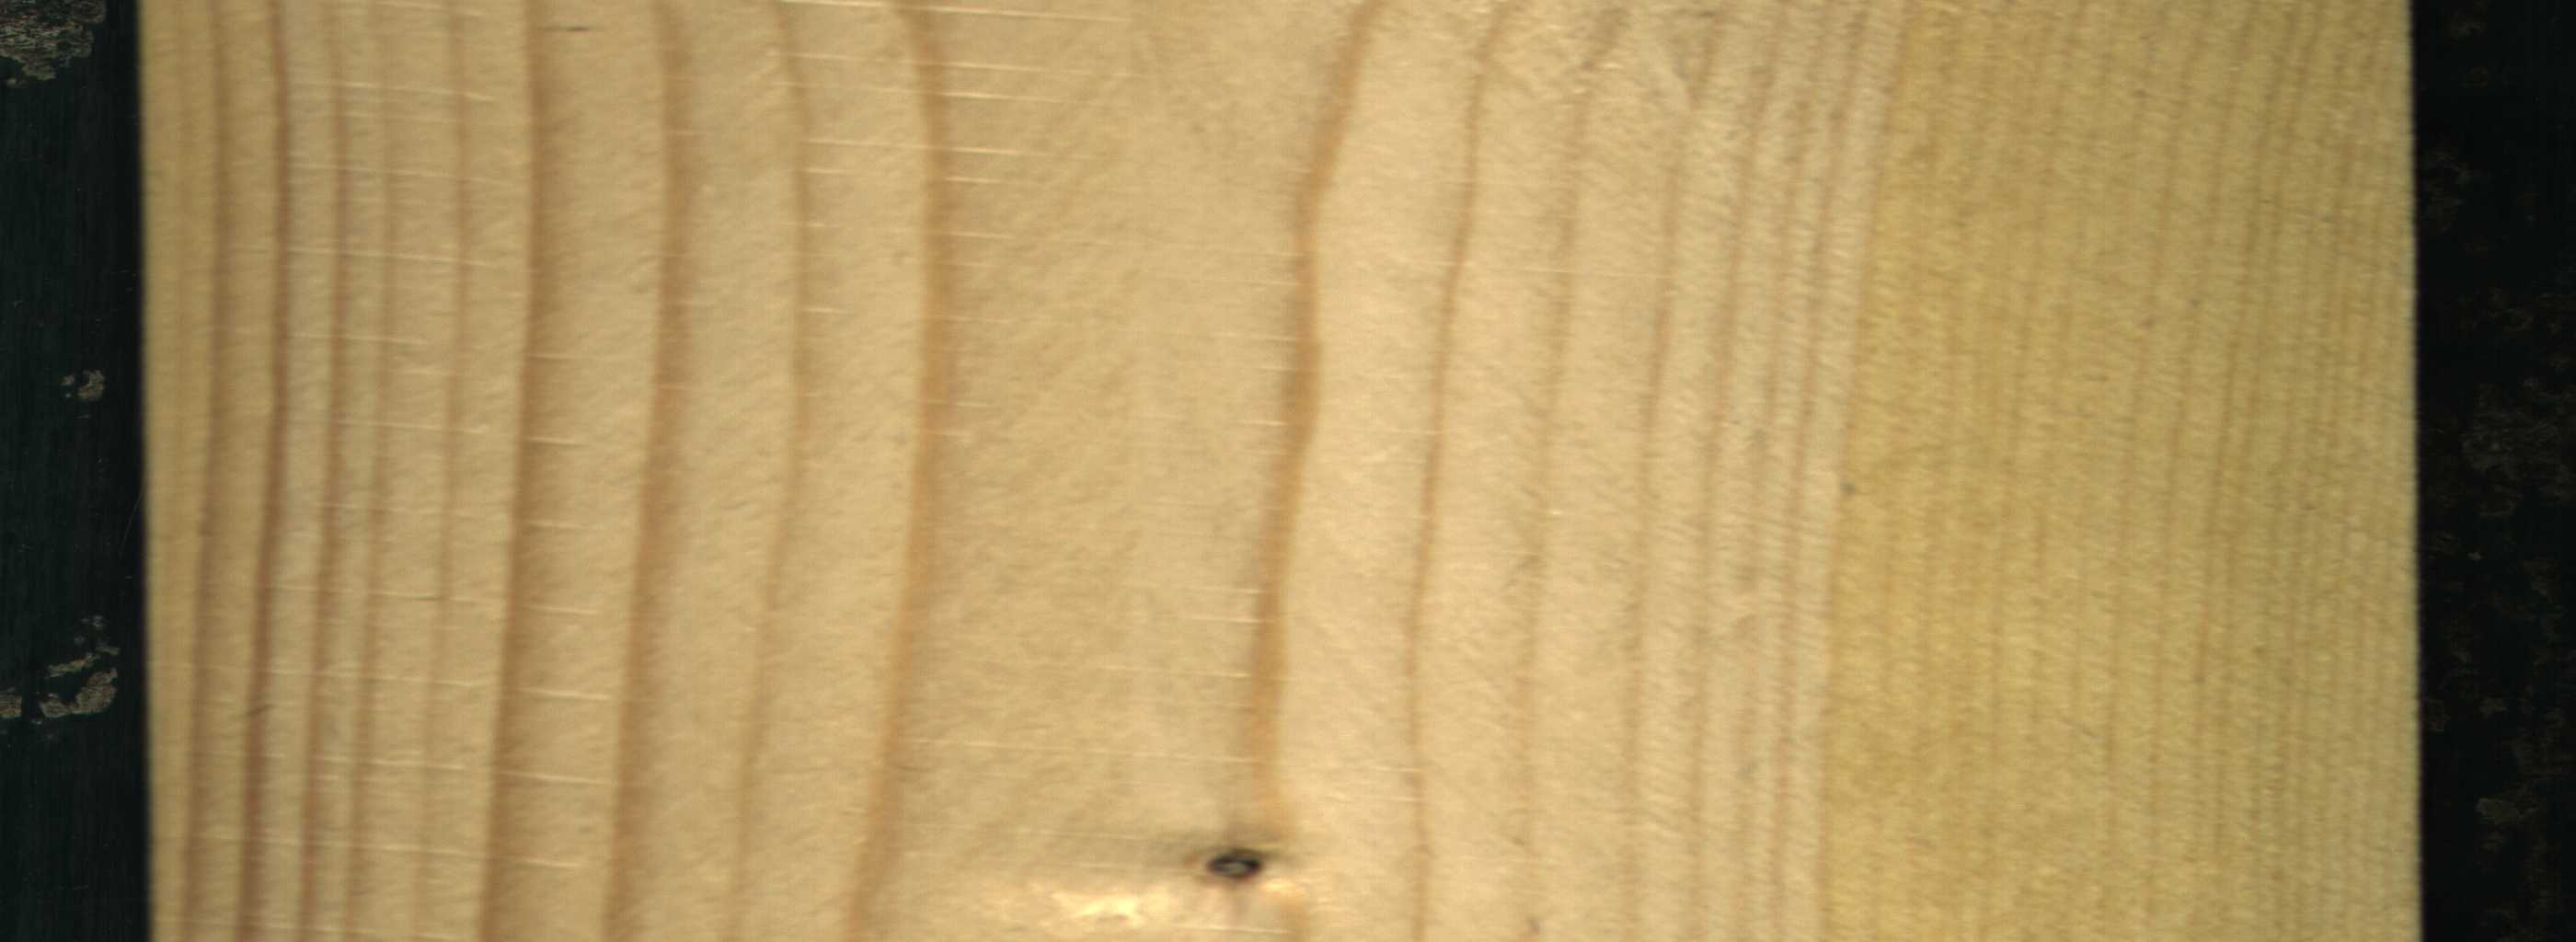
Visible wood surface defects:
Dead_Knot